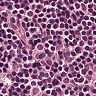
Metastatic tissue present: no